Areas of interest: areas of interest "Cultural Palace"
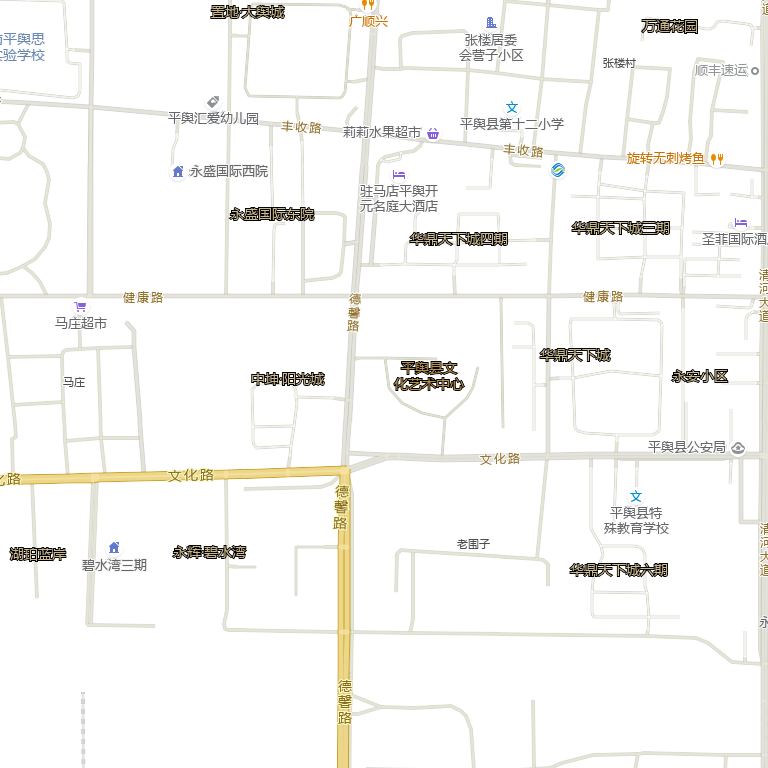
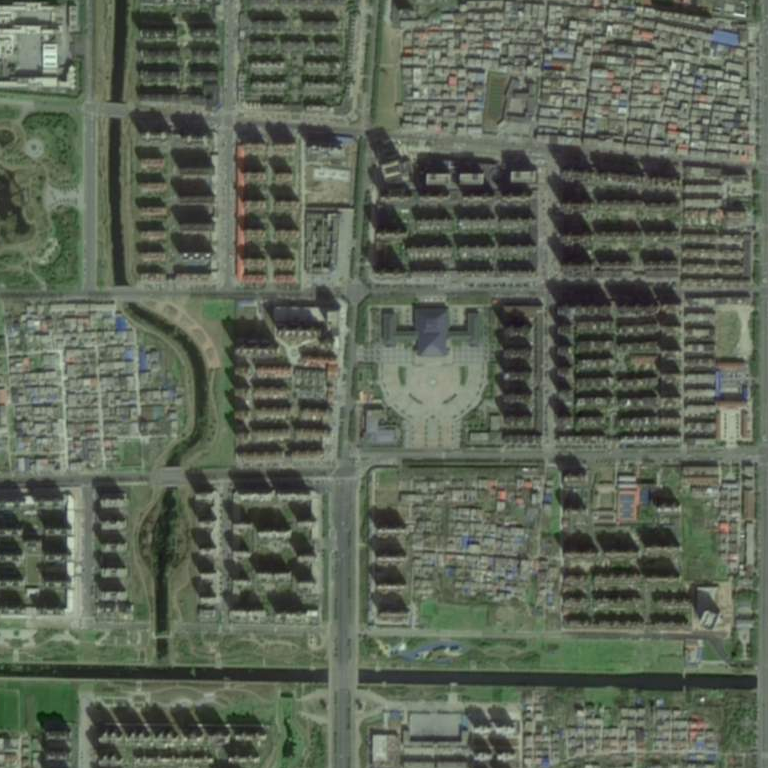